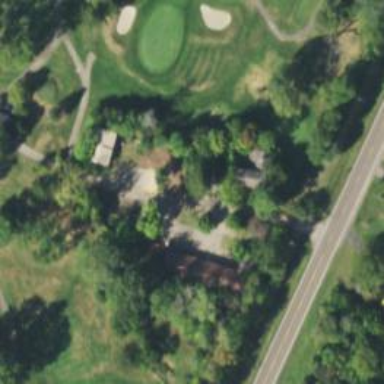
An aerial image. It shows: Service road used as golf cart path.